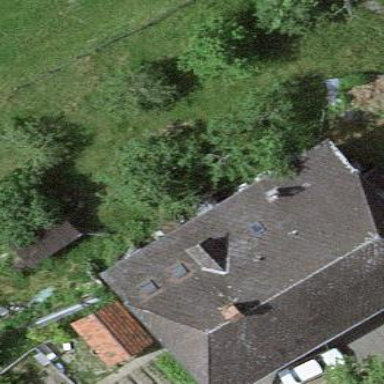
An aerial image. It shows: Farm building.